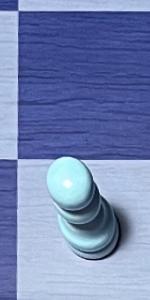
Label: Pawn_White